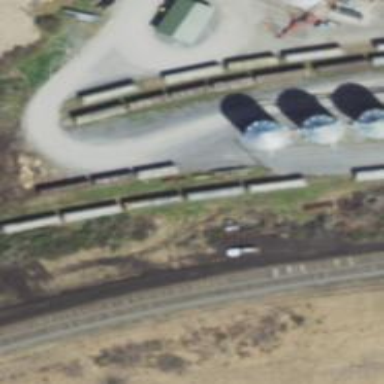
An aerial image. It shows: Railway spur service.